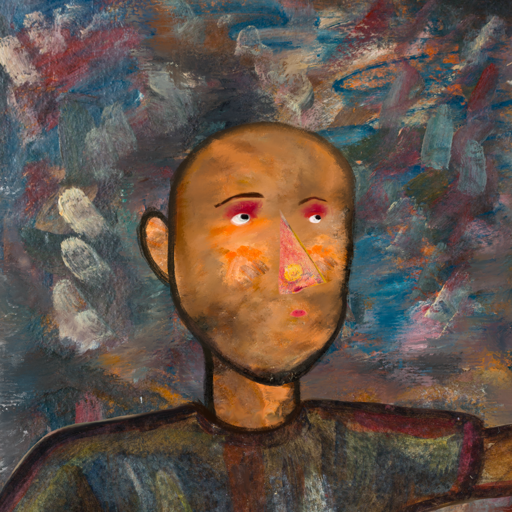
Background: Boggyland, Head And Neck Side: Gypsy_Queen, Face Side: Irani, Bust: Mosgoul, Hair Side: Blank, Head Accessory: Blank, Second Necklace: Blank, Necklace: Blank, Baby: Blank